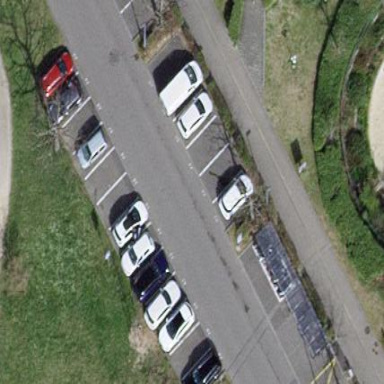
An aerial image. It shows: Parking lane area.